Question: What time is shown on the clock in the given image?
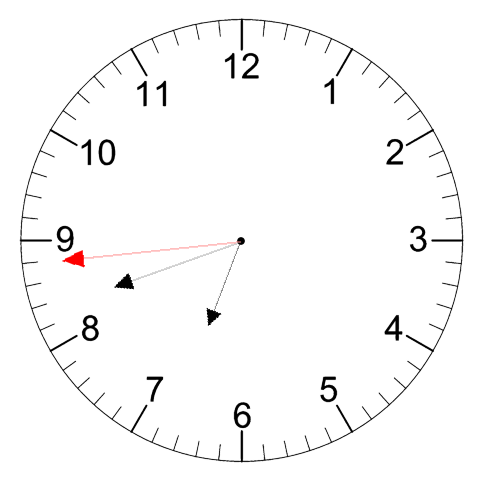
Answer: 06:41:44